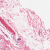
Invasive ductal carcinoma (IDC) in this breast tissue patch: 0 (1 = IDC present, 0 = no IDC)